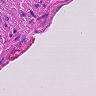
Metastatic tissue present: no